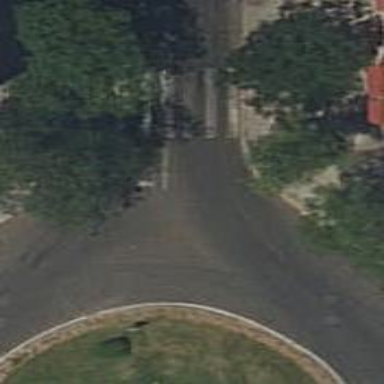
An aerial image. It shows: Residential road that intersects with roundabout.